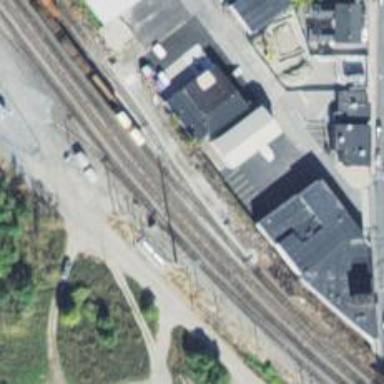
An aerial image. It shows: Railway siding with rails.